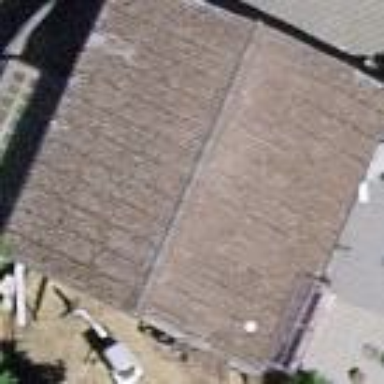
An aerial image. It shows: Garage building.